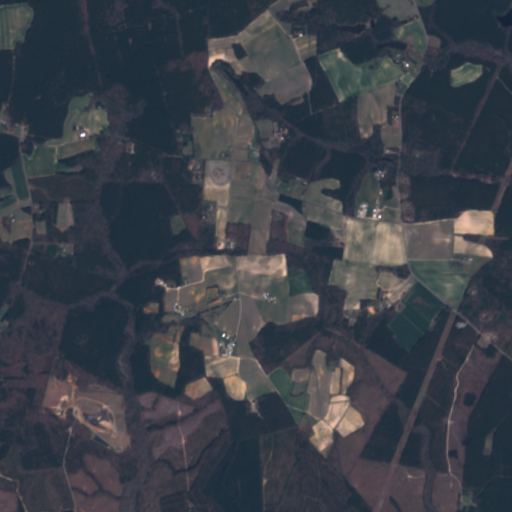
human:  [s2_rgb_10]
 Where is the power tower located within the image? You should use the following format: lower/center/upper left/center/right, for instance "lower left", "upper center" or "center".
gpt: The power tower is located in the right of the image.
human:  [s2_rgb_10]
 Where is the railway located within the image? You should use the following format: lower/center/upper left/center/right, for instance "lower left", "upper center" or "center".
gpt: The railway is located in the lower of the image.
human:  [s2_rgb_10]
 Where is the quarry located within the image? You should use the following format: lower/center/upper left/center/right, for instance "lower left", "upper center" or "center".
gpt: There is no quarry in the image.